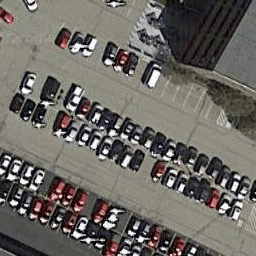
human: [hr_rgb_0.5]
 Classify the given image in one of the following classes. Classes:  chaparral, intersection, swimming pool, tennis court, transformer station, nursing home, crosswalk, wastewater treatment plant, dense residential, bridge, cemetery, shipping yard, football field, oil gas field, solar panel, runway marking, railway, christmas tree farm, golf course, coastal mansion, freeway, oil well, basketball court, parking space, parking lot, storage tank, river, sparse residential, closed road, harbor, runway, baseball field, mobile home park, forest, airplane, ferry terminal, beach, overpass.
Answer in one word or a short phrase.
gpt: parking lot